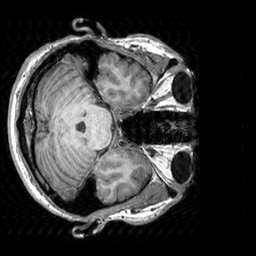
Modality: T1w
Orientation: axial
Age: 29
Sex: male
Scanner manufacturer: siemens
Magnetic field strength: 3 T
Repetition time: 2.3 s
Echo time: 0.00303 s